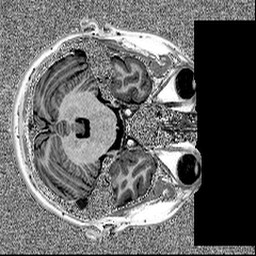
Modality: MP2RAGE
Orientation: axial
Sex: female